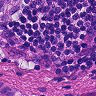
Metastatic tissue present: no